Question: I want to re position filter box in out of the jquery data table. I want to exactly like this:

How should I do that?
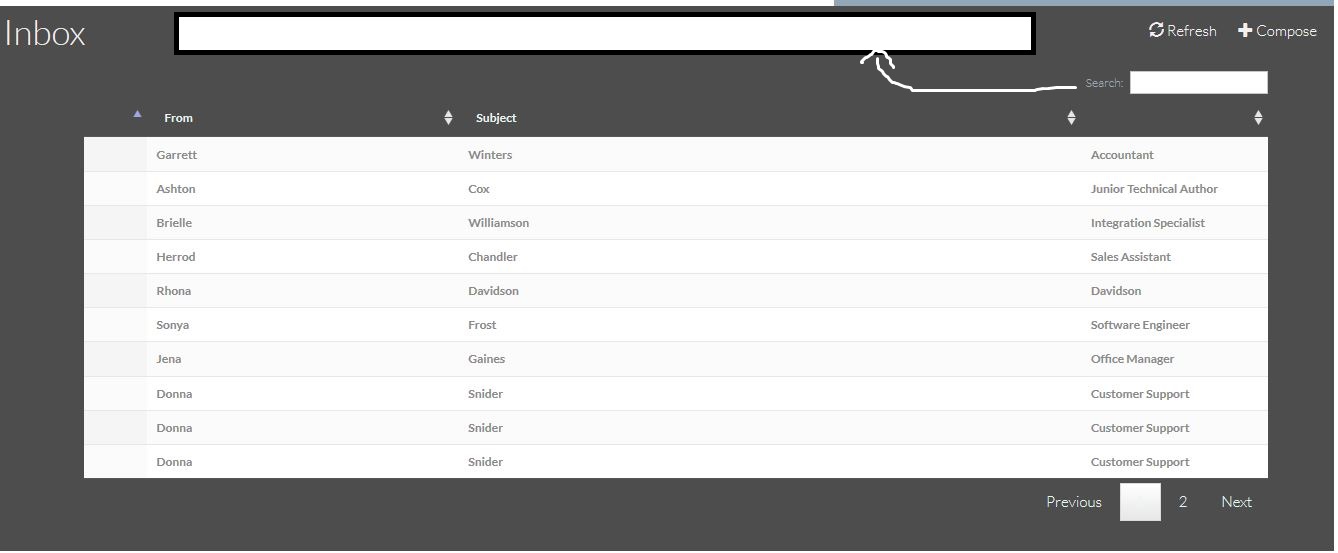
Answer: Just relocate the '#<table_id>_filter' div to the desired position with 'detach().appendTo()' like this :
'''
$("#example").DataTable({
initComplete : function() {
$("#example_filter").detach().appendTo('#new-search-area');
}
});
'''
you can even style how the search filter box should appear in the relocated position :
'''
#new-search-area {
width: 100%;
clear: both;
padding-top: 20px;
padding-bottom: 20px;
}
#new-search-area input {
width: 600px;
font-size: 20px;
padding: 5px;
}
'''
demo -> <URL>